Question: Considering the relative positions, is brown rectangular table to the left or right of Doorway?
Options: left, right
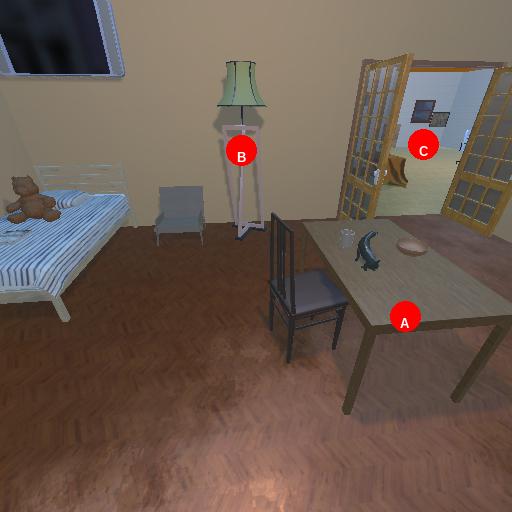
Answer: left